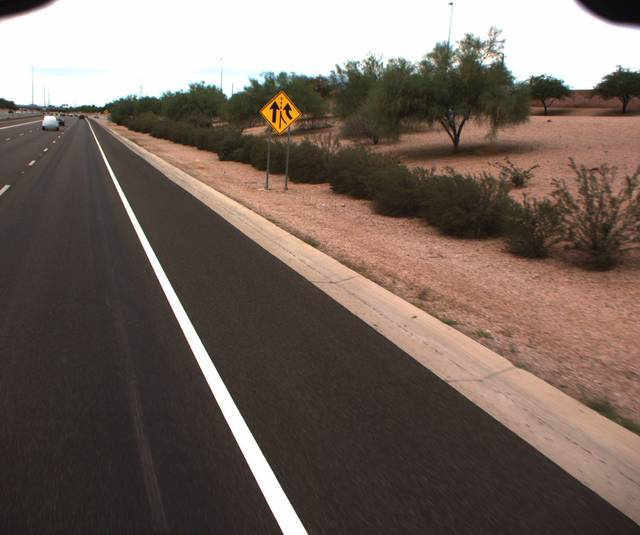
Region: United States
Coordinates: 33.466, -111.793